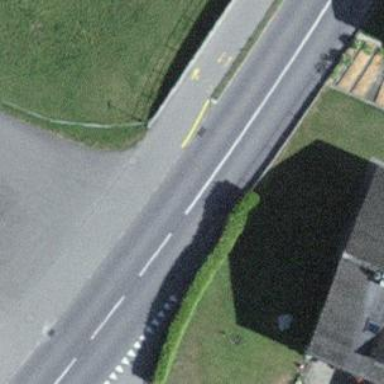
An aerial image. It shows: Unmarked road crossing.